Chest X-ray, AP view. Patient: 35 years old, sex M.
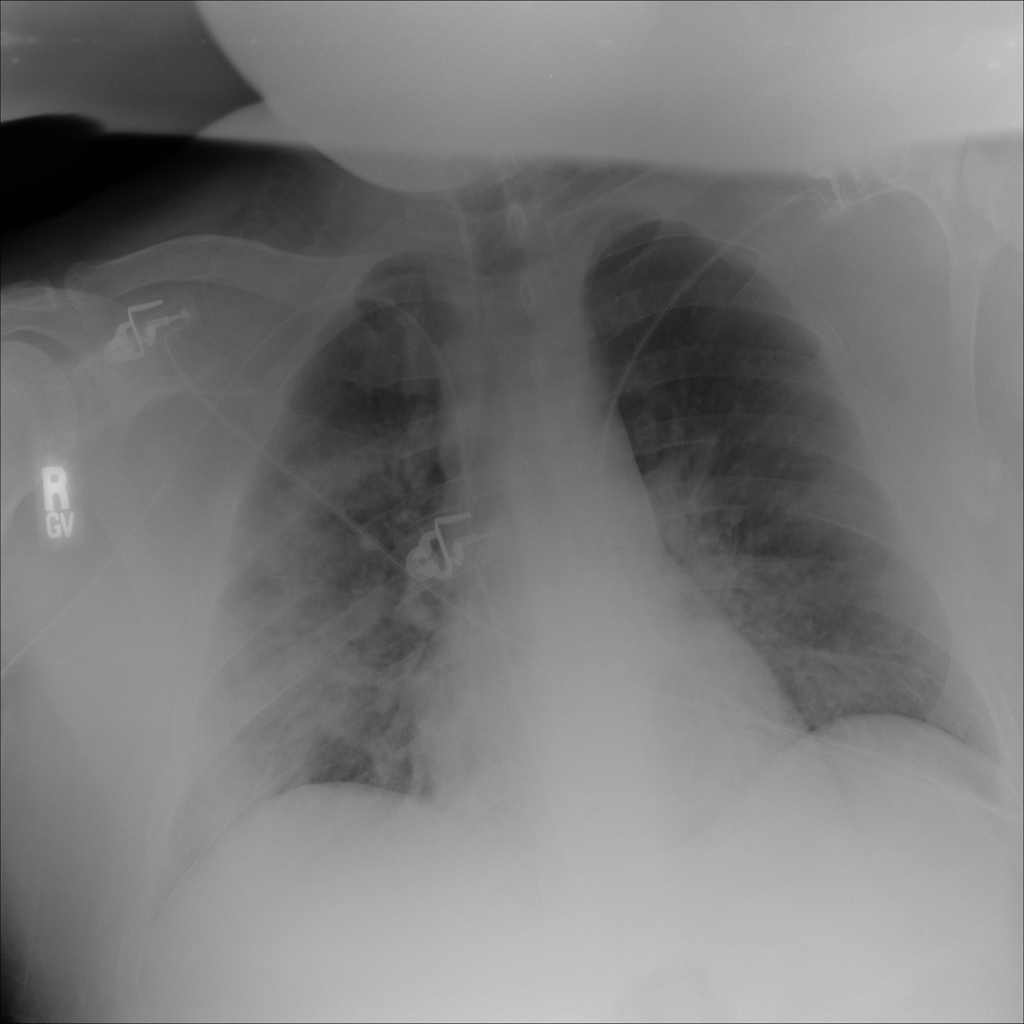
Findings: Infiltration